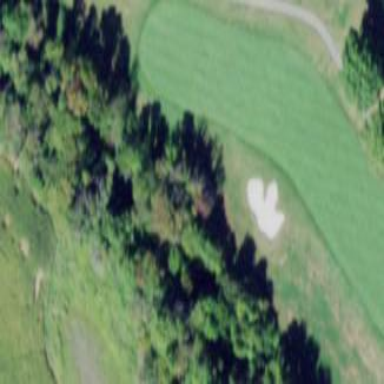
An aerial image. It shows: Scenic golf fairway.